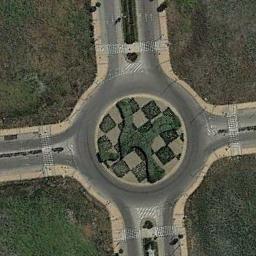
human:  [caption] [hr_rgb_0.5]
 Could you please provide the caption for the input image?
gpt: The roundabout is surrounded by grass .

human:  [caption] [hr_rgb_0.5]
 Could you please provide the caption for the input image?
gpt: There are several moving vehicles on the road at the roundabout, With some trees and a large lawn around the roundabout .

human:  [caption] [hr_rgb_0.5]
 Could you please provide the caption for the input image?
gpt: The roundabout is on the grass .

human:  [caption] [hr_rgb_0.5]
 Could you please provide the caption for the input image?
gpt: The roundabout with four exits and entrances is in the lawn .

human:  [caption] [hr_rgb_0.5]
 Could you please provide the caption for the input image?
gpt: There are green meadows around the roundabout .